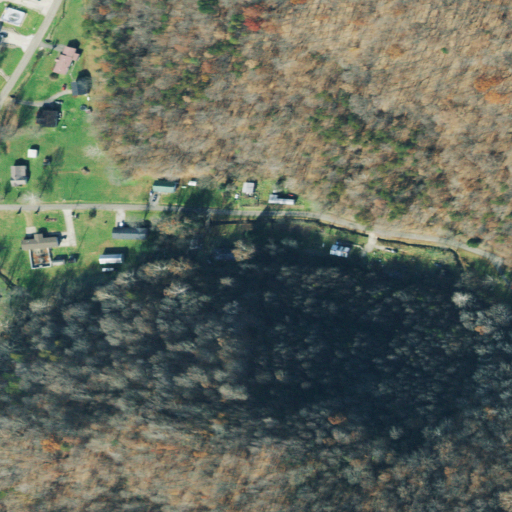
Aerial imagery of valley in Ohio named German Hollow containing deciduous forest, mixed forest, open development, pasture, low intensity development, and medium intensity development